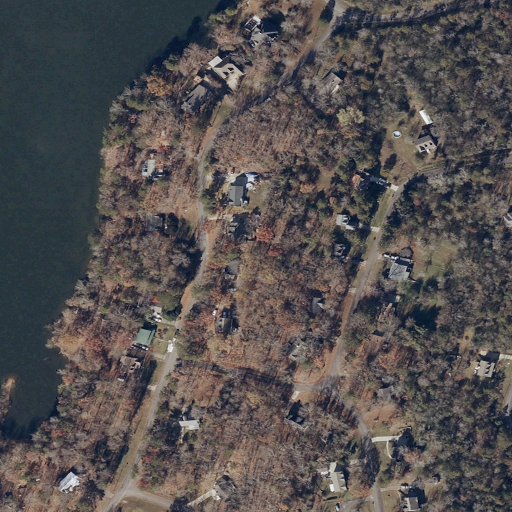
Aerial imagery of ridge(s) in Alabama named Sand Ridge containing open development, deciduous forest, open water, low intensity development, shrub, evergreen forest, mixed forest, and medium intensity development